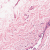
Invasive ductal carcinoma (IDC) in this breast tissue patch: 0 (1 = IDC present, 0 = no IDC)